Interaction volume radius: 10 \u00c5
Interaction volume height: 25 \u00c5
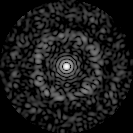
Disorder parameter: 0.8168